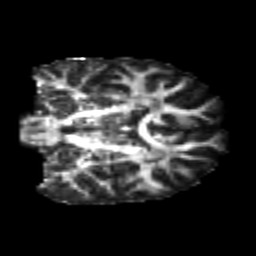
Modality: FA
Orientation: coronal
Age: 21
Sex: female
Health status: healthy
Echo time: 0.074 s